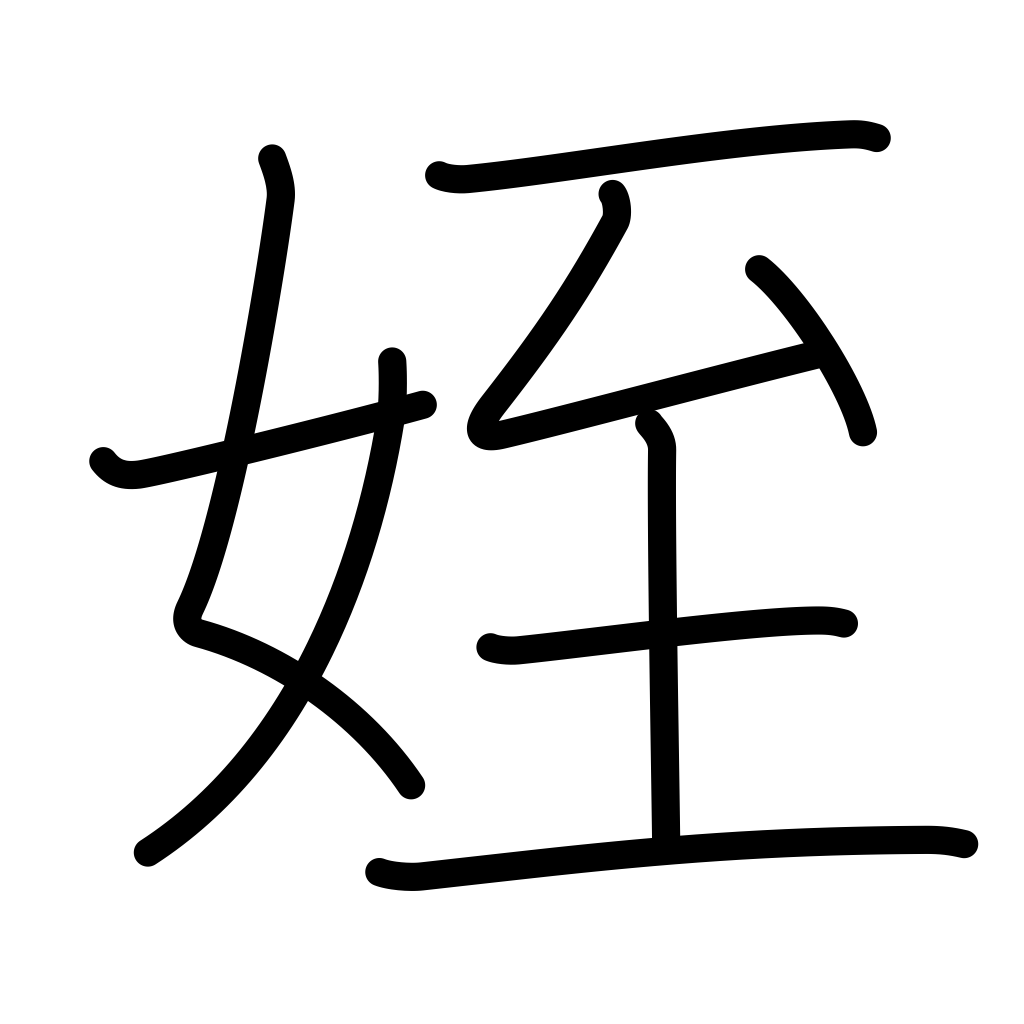
Meaning: niece